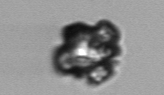
Label: Delphineis